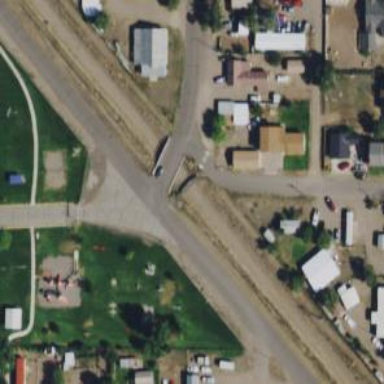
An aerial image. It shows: Road with stop sign.